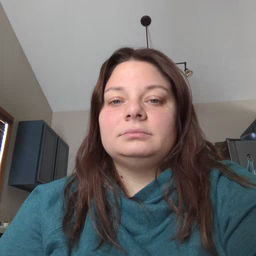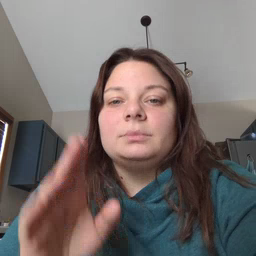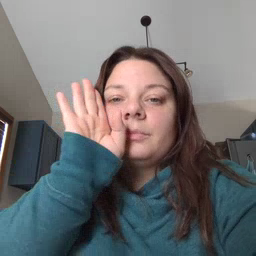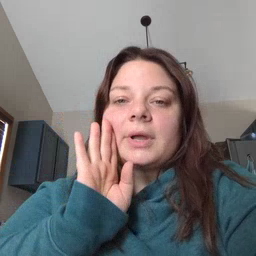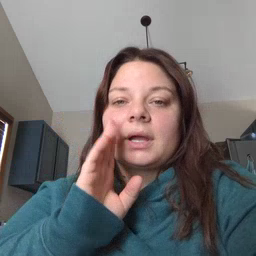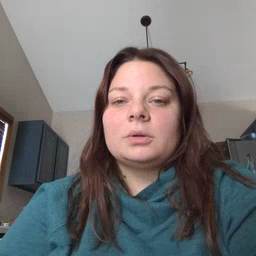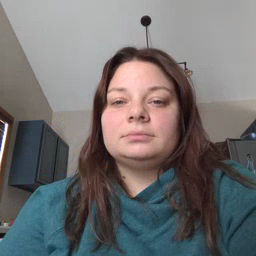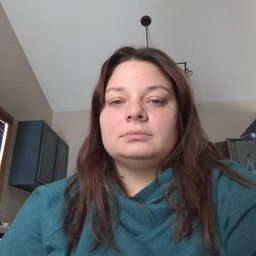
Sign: brown